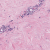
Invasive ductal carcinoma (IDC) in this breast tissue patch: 0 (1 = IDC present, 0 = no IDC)